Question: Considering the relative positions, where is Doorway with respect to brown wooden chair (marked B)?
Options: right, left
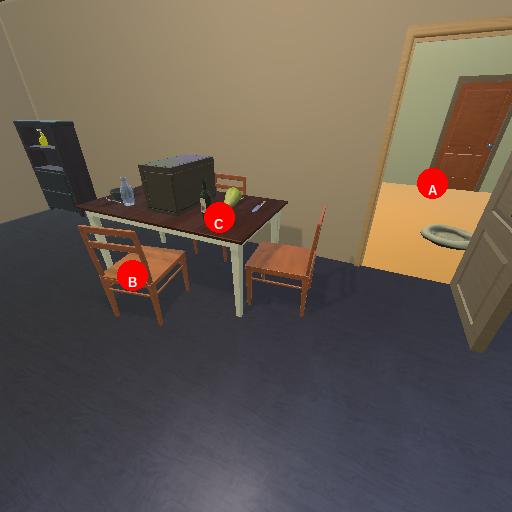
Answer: right